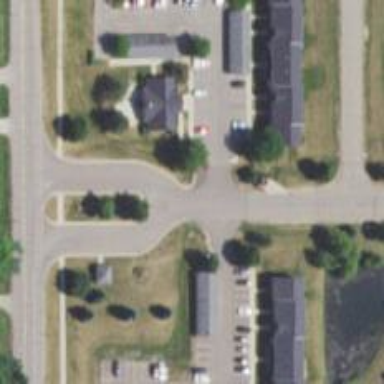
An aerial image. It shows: Residential road.